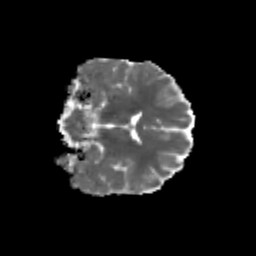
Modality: MD
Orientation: coronal
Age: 25
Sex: female
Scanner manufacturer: siemens
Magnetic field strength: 3 T
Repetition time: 3.5 s
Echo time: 0.113 s